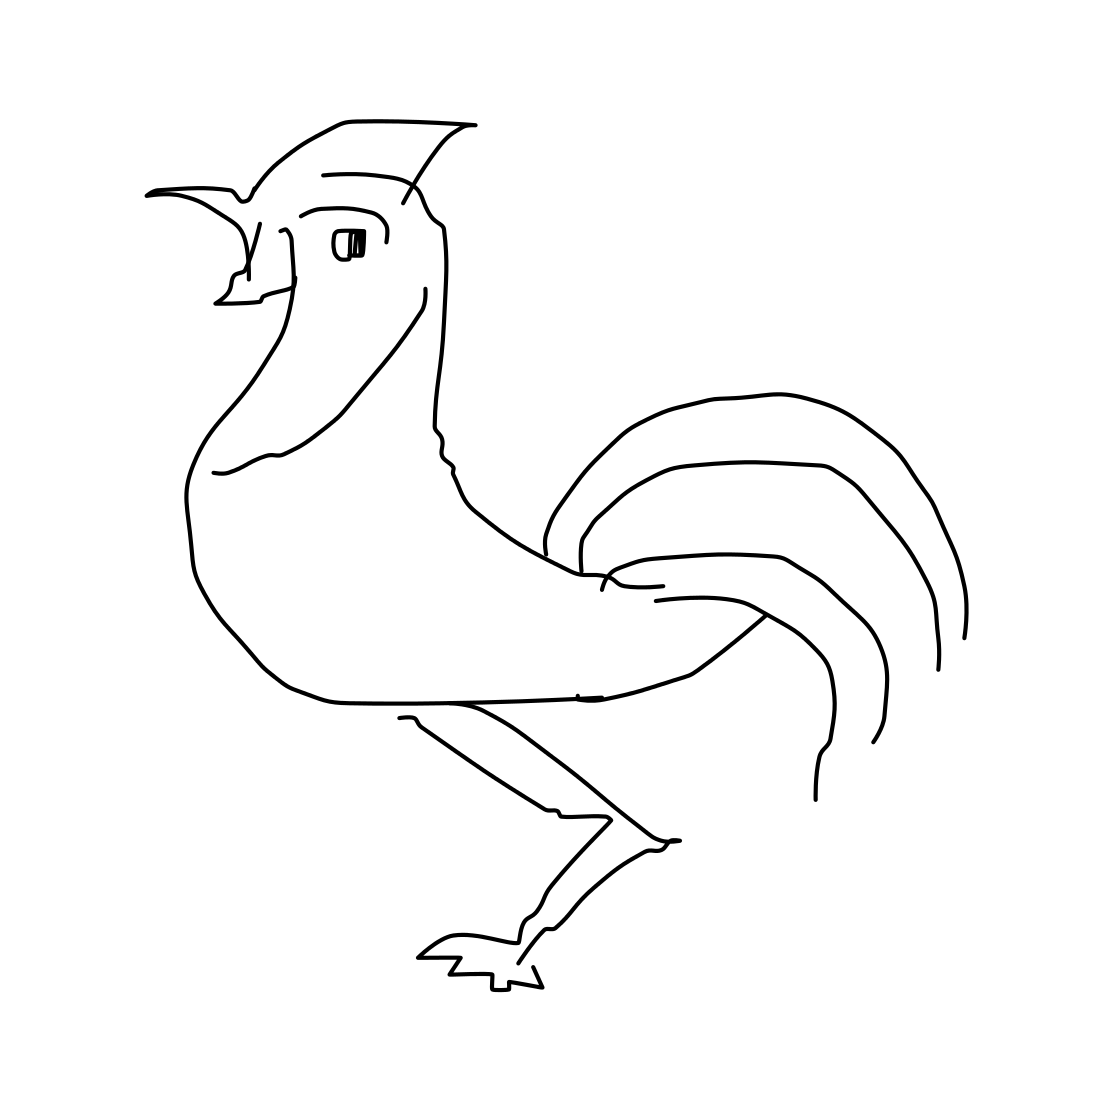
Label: rooster